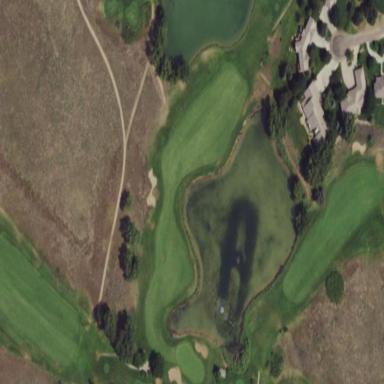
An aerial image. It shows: Scenic golf fairway.